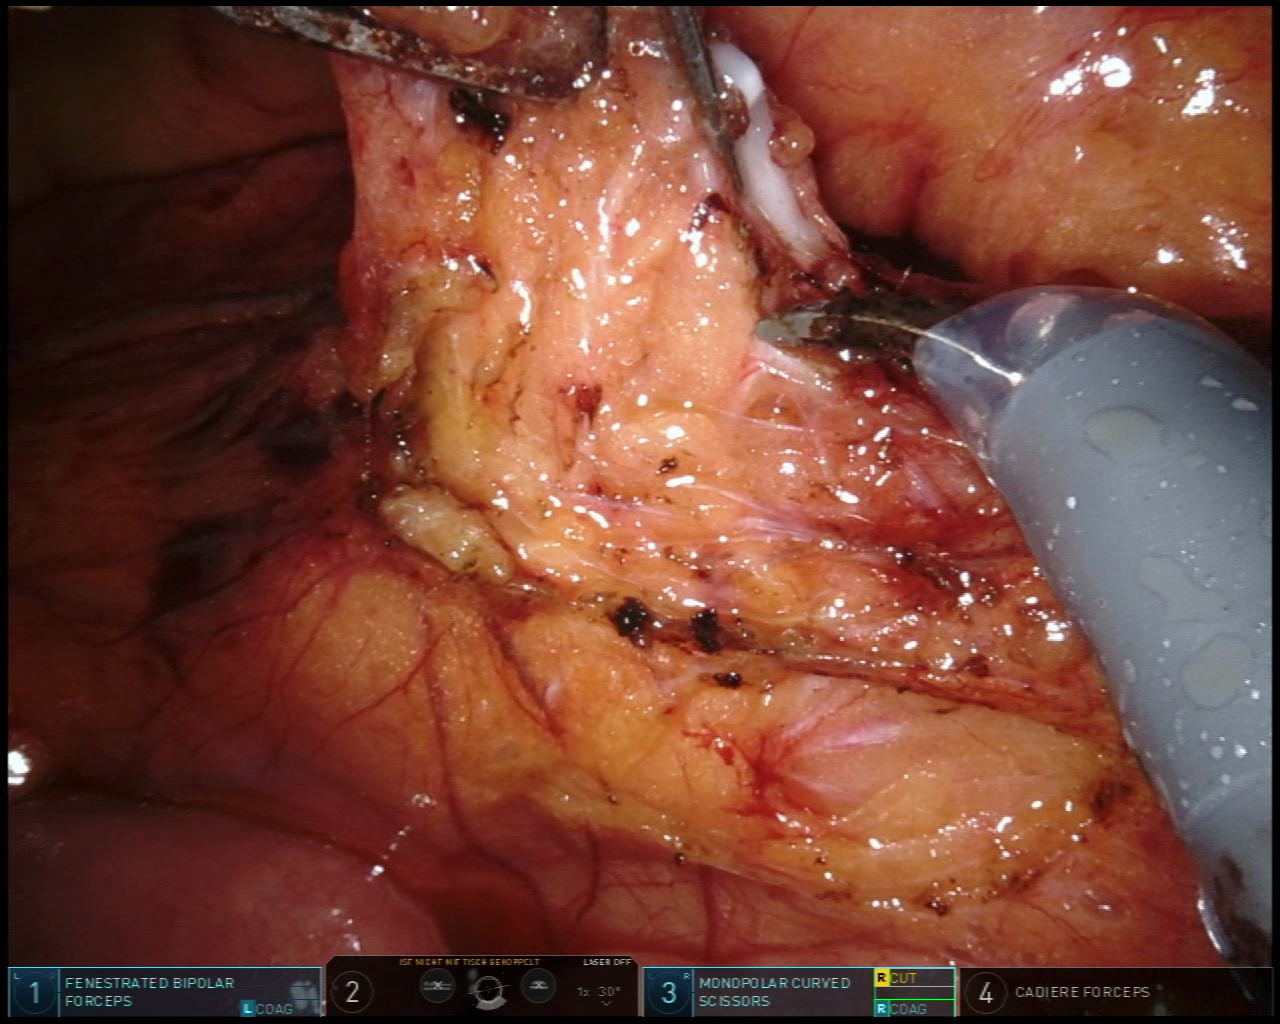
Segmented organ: small_intestine
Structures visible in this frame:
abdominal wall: no
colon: no
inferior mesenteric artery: no
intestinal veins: no
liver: no
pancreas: no
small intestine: yes
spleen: no
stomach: no
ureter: no
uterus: no
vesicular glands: no